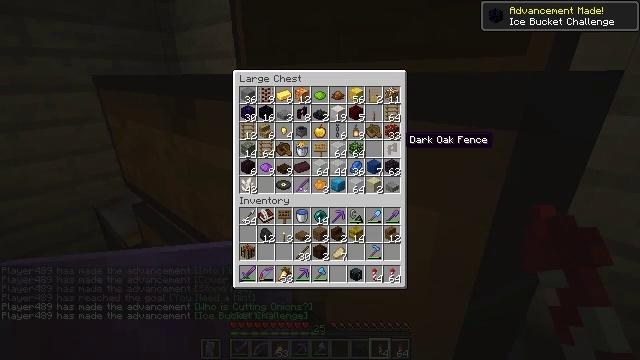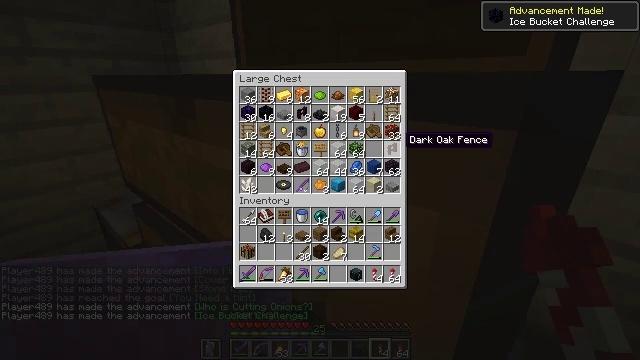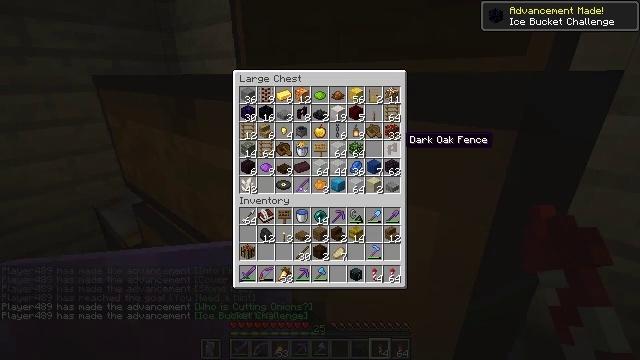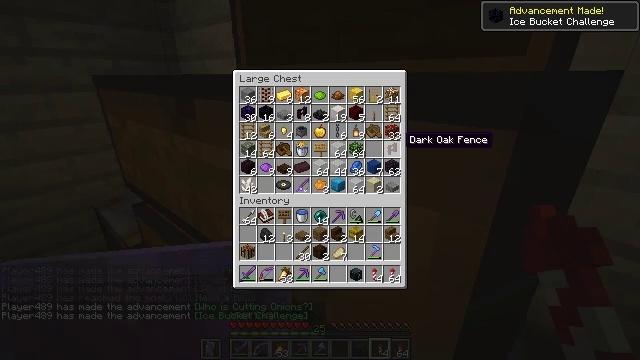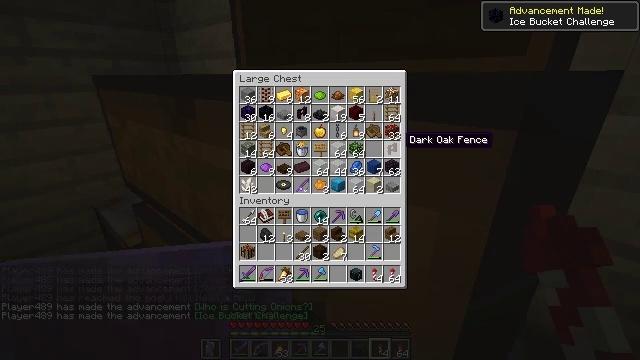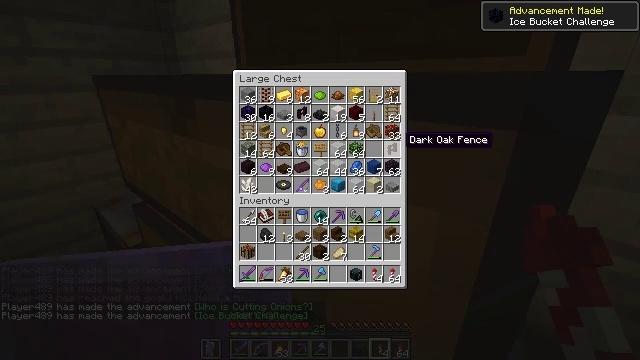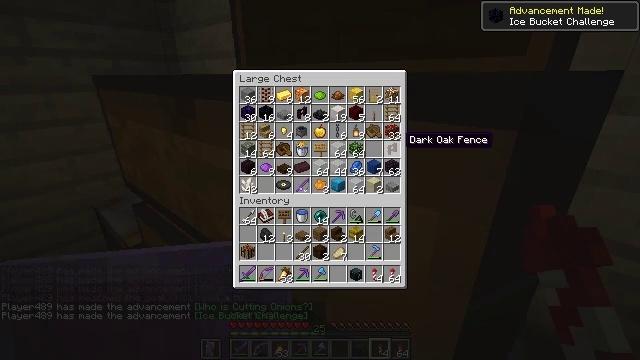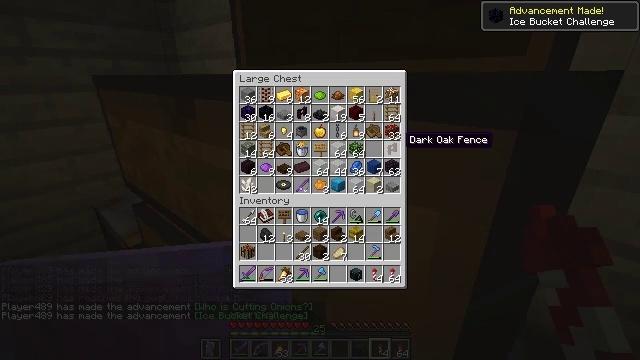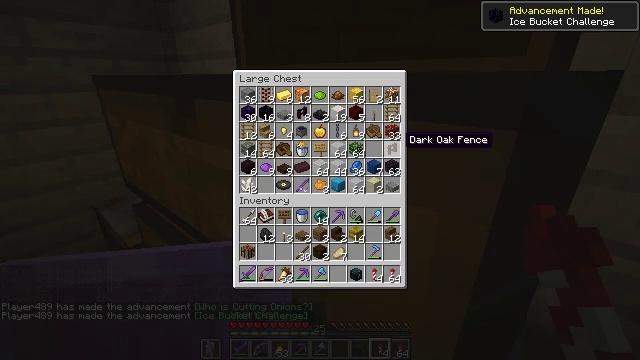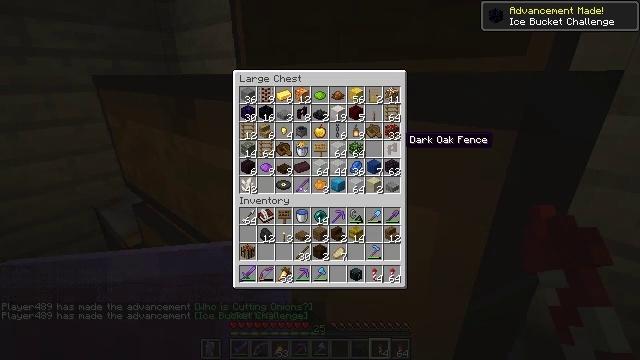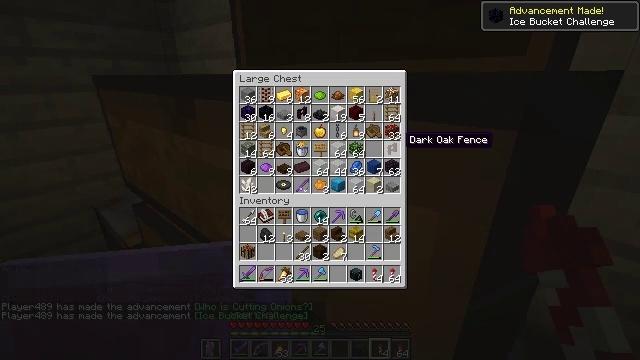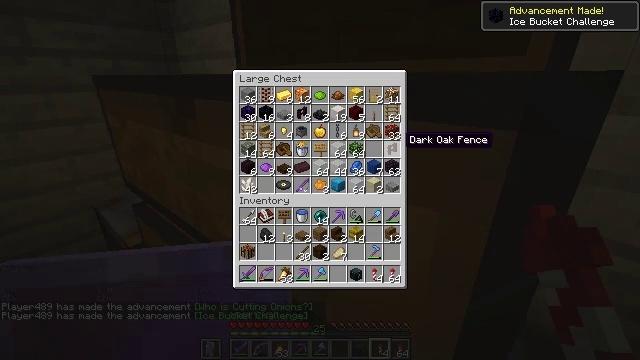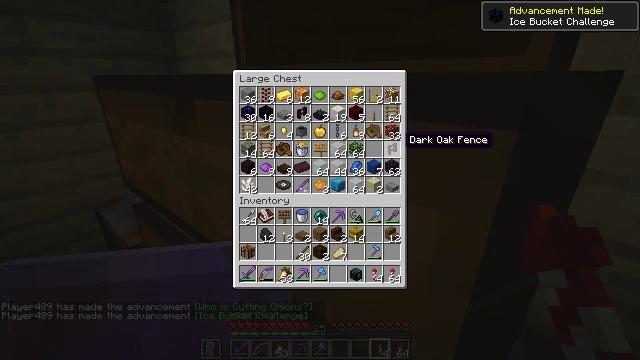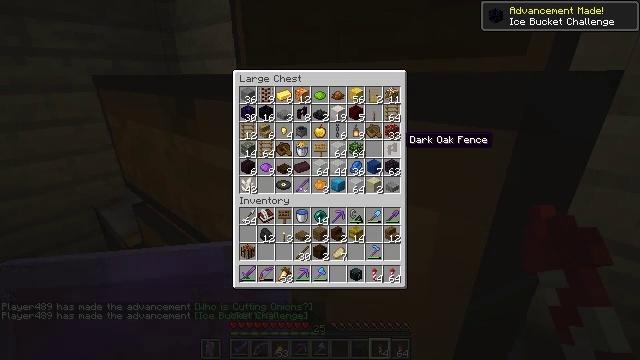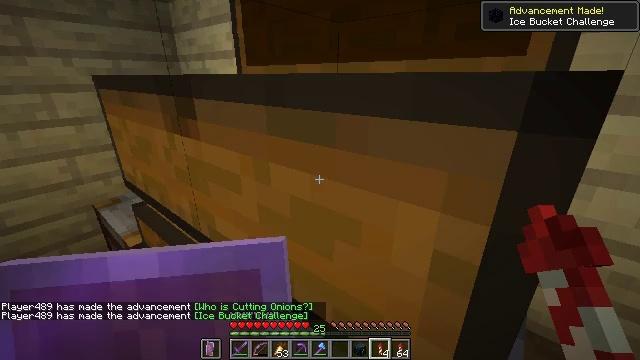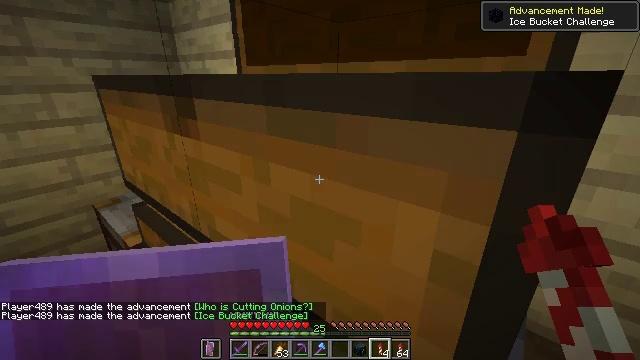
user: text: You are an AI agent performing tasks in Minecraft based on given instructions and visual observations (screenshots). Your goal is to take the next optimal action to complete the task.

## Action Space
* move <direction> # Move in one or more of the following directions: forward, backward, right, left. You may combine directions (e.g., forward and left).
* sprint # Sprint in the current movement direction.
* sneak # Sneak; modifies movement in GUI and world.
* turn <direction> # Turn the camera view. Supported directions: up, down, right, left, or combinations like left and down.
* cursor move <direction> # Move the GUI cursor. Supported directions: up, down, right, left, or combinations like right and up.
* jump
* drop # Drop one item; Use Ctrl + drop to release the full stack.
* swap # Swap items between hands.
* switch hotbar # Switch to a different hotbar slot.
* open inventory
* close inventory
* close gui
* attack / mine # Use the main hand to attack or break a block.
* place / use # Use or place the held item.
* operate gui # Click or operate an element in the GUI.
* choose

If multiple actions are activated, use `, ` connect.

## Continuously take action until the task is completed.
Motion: motion action
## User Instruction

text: Collect the brown shulker box for storage.
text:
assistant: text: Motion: no_op
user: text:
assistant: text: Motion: no_op
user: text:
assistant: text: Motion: no_op
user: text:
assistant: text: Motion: no_op
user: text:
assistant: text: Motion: no_op
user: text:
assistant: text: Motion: no_op
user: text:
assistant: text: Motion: no_op
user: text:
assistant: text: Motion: no_op
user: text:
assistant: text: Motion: no_op
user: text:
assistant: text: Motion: no_op
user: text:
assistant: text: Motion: no_op
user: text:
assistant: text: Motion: no_op
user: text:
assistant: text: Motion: no_op
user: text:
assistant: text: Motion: no_op
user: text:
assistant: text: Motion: close gui
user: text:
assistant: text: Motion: no_op
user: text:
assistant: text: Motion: no_op
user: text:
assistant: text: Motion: no_op
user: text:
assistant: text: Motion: turn down
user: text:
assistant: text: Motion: turn left and down
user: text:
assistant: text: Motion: turn left and down
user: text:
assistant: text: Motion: turn down
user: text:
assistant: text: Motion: turn down
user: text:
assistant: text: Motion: no_op
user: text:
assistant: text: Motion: turn down
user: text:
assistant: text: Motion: no_op
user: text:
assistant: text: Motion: no_op
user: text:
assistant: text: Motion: no_op
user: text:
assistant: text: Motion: no_op
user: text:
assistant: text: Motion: move left